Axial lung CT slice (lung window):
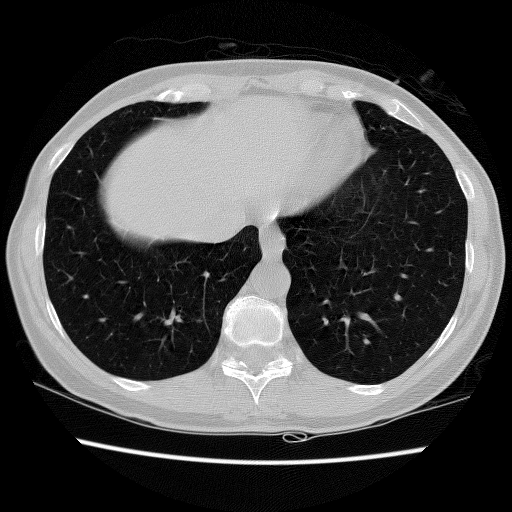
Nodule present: no